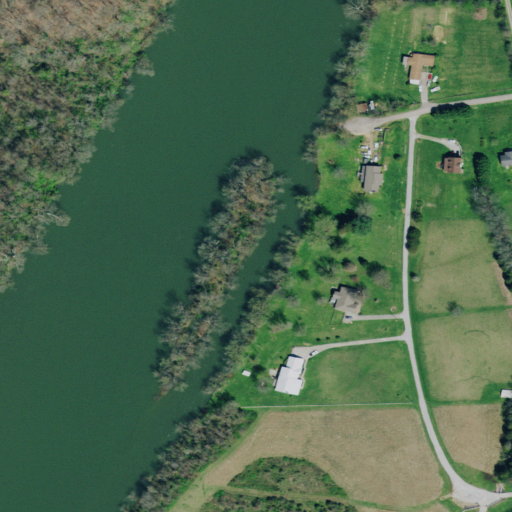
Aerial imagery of island in Tennessee named Sailor Island containing open water, pasture, deciduous forest, low intensity development, mixed forest, open development, woody wetlands, and medium intensity development